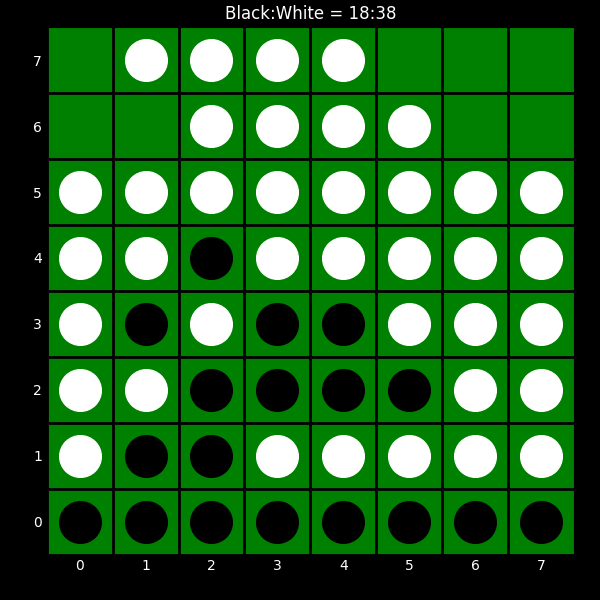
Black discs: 18
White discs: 38